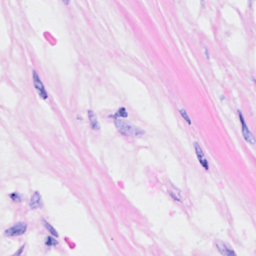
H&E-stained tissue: Breast